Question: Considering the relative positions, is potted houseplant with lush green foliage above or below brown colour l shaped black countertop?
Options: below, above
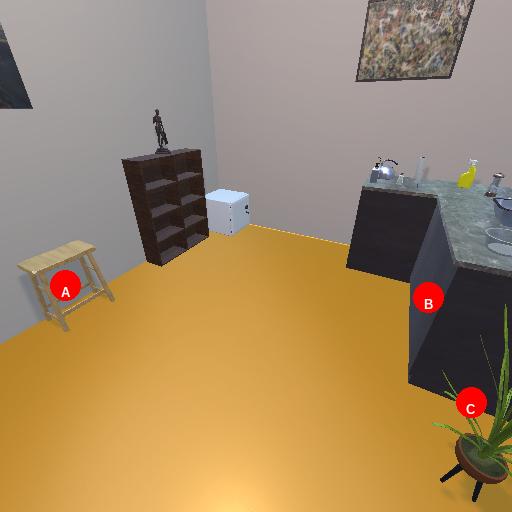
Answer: below